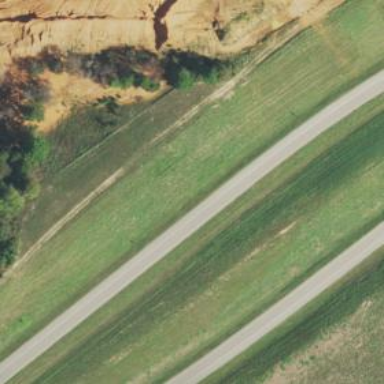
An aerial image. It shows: Dual carriageway expressway with asphalt surface. It is classified as trunk highway.